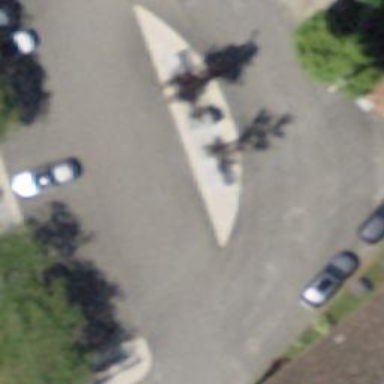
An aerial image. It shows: Bench for seating.